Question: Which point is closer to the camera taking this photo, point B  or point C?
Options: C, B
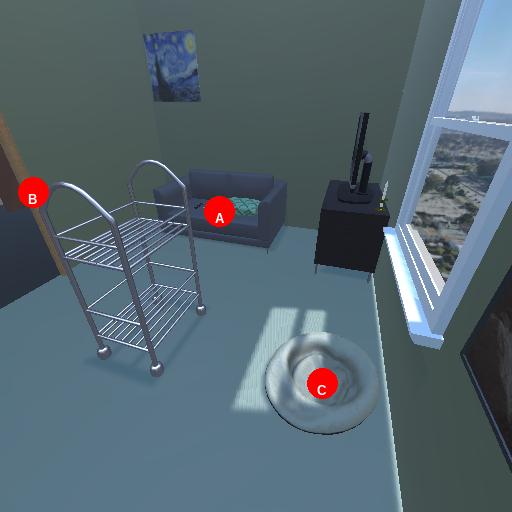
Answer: C